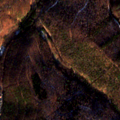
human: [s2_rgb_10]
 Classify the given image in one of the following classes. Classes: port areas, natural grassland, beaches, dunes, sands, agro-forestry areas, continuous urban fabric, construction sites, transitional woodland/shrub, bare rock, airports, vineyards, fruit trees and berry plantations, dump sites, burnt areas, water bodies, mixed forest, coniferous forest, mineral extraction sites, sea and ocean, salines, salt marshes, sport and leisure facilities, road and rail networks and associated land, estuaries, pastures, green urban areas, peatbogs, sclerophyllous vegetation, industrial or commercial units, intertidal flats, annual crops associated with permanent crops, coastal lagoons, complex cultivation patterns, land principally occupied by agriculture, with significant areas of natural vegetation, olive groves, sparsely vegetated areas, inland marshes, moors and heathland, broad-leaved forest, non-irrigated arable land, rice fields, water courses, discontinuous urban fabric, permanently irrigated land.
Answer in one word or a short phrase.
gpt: broad-leaved forest, mixed forest